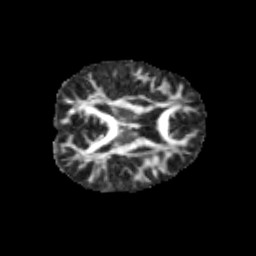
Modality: FA
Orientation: axial
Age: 13
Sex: male
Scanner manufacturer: siemens
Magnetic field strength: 3 T
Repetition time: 3.8 s
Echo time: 0.07 s